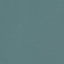
Label: SeaLake